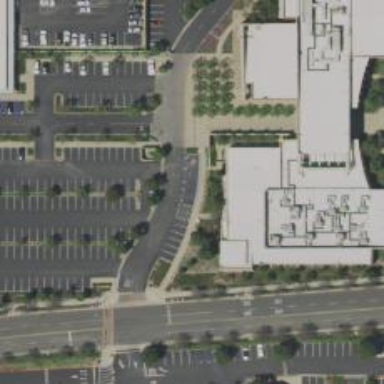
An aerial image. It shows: Parking space.